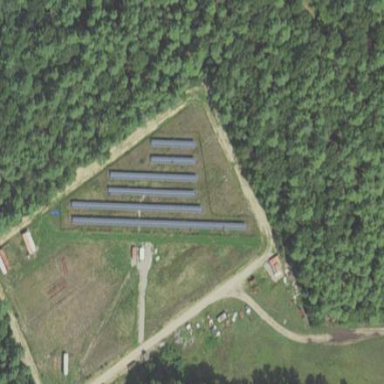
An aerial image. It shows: Solar power plant with photovoltaic technology. The plant generates electricity and is surrounded by fence.